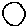
Label: circle